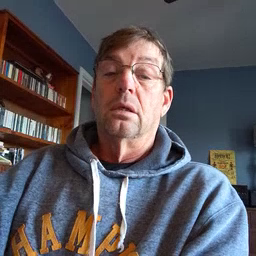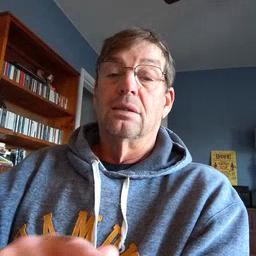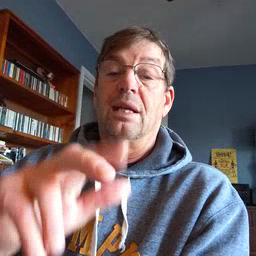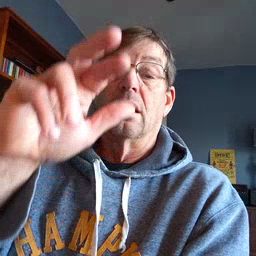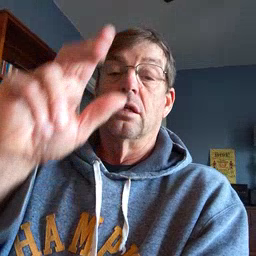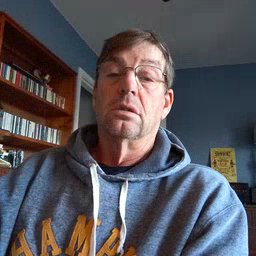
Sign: stairs